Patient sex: F
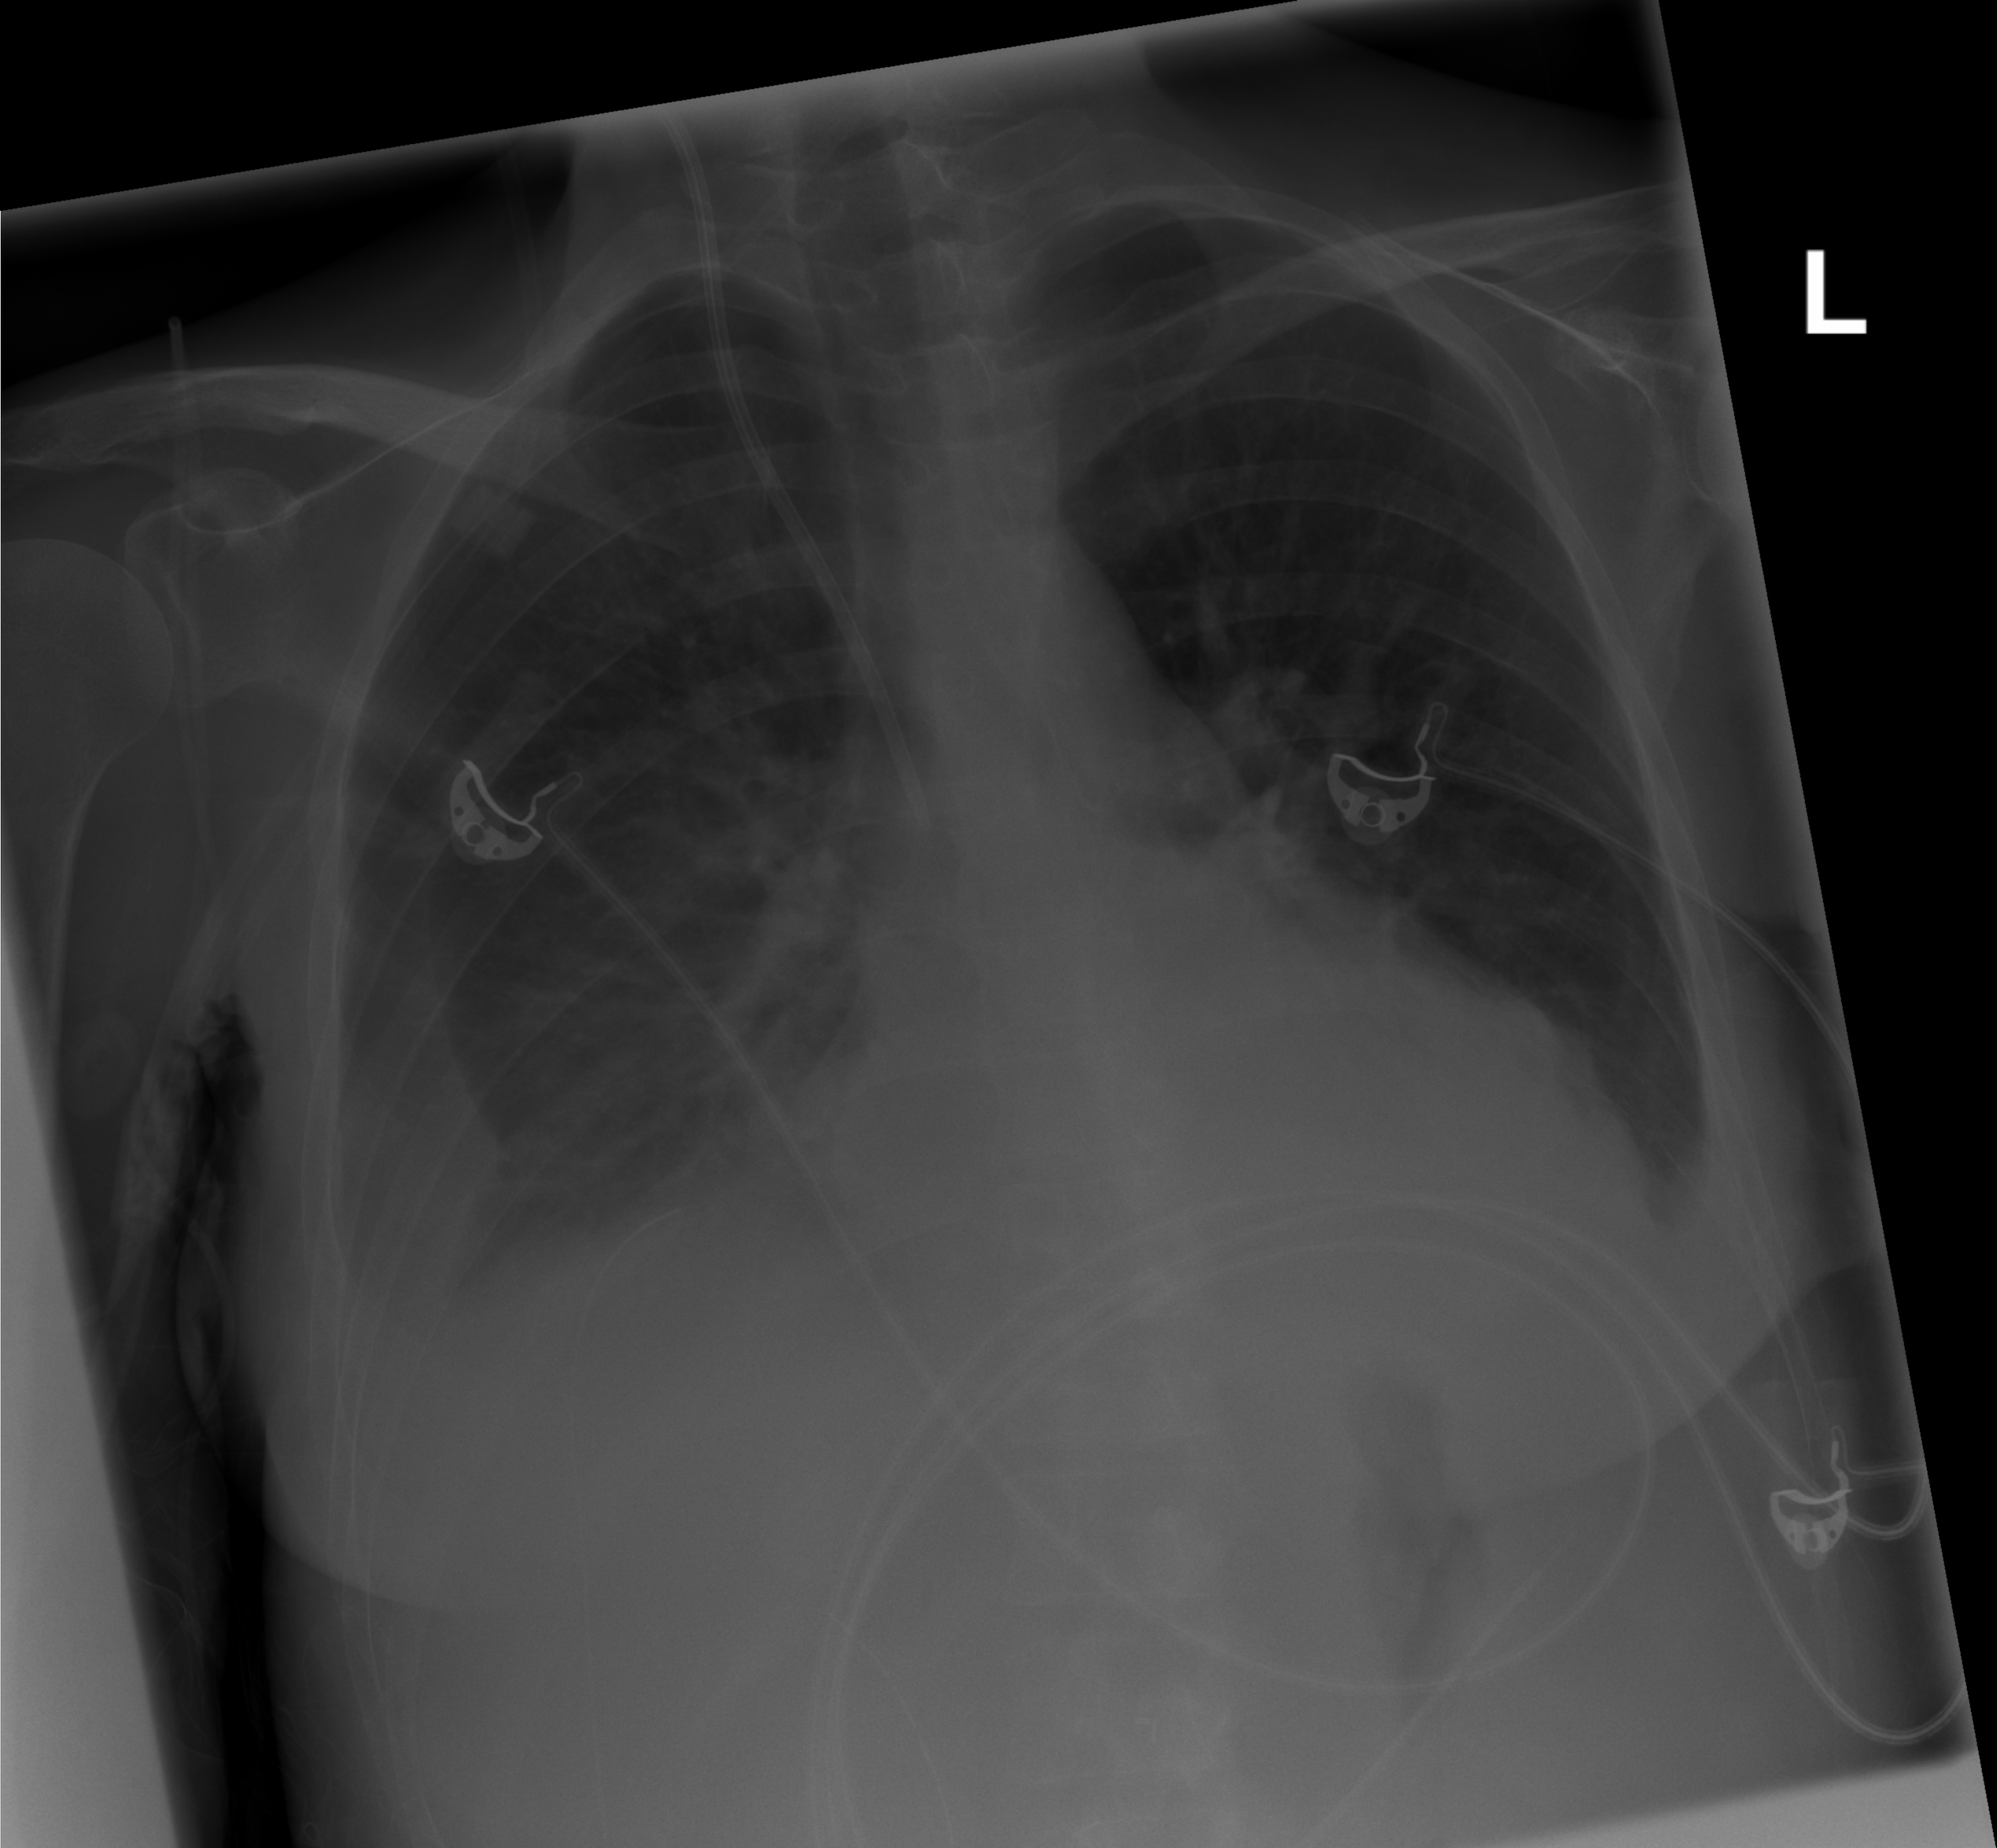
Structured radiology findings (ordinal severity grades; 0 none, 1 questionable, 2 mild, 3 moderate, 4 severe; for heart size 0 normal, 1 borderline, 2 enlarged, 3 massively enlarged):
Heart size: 0
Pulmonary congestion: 0
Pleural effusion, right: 2
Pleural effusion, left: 2
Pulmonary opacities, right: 2
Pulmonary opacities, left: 0
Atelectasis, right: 2
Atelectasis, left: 1